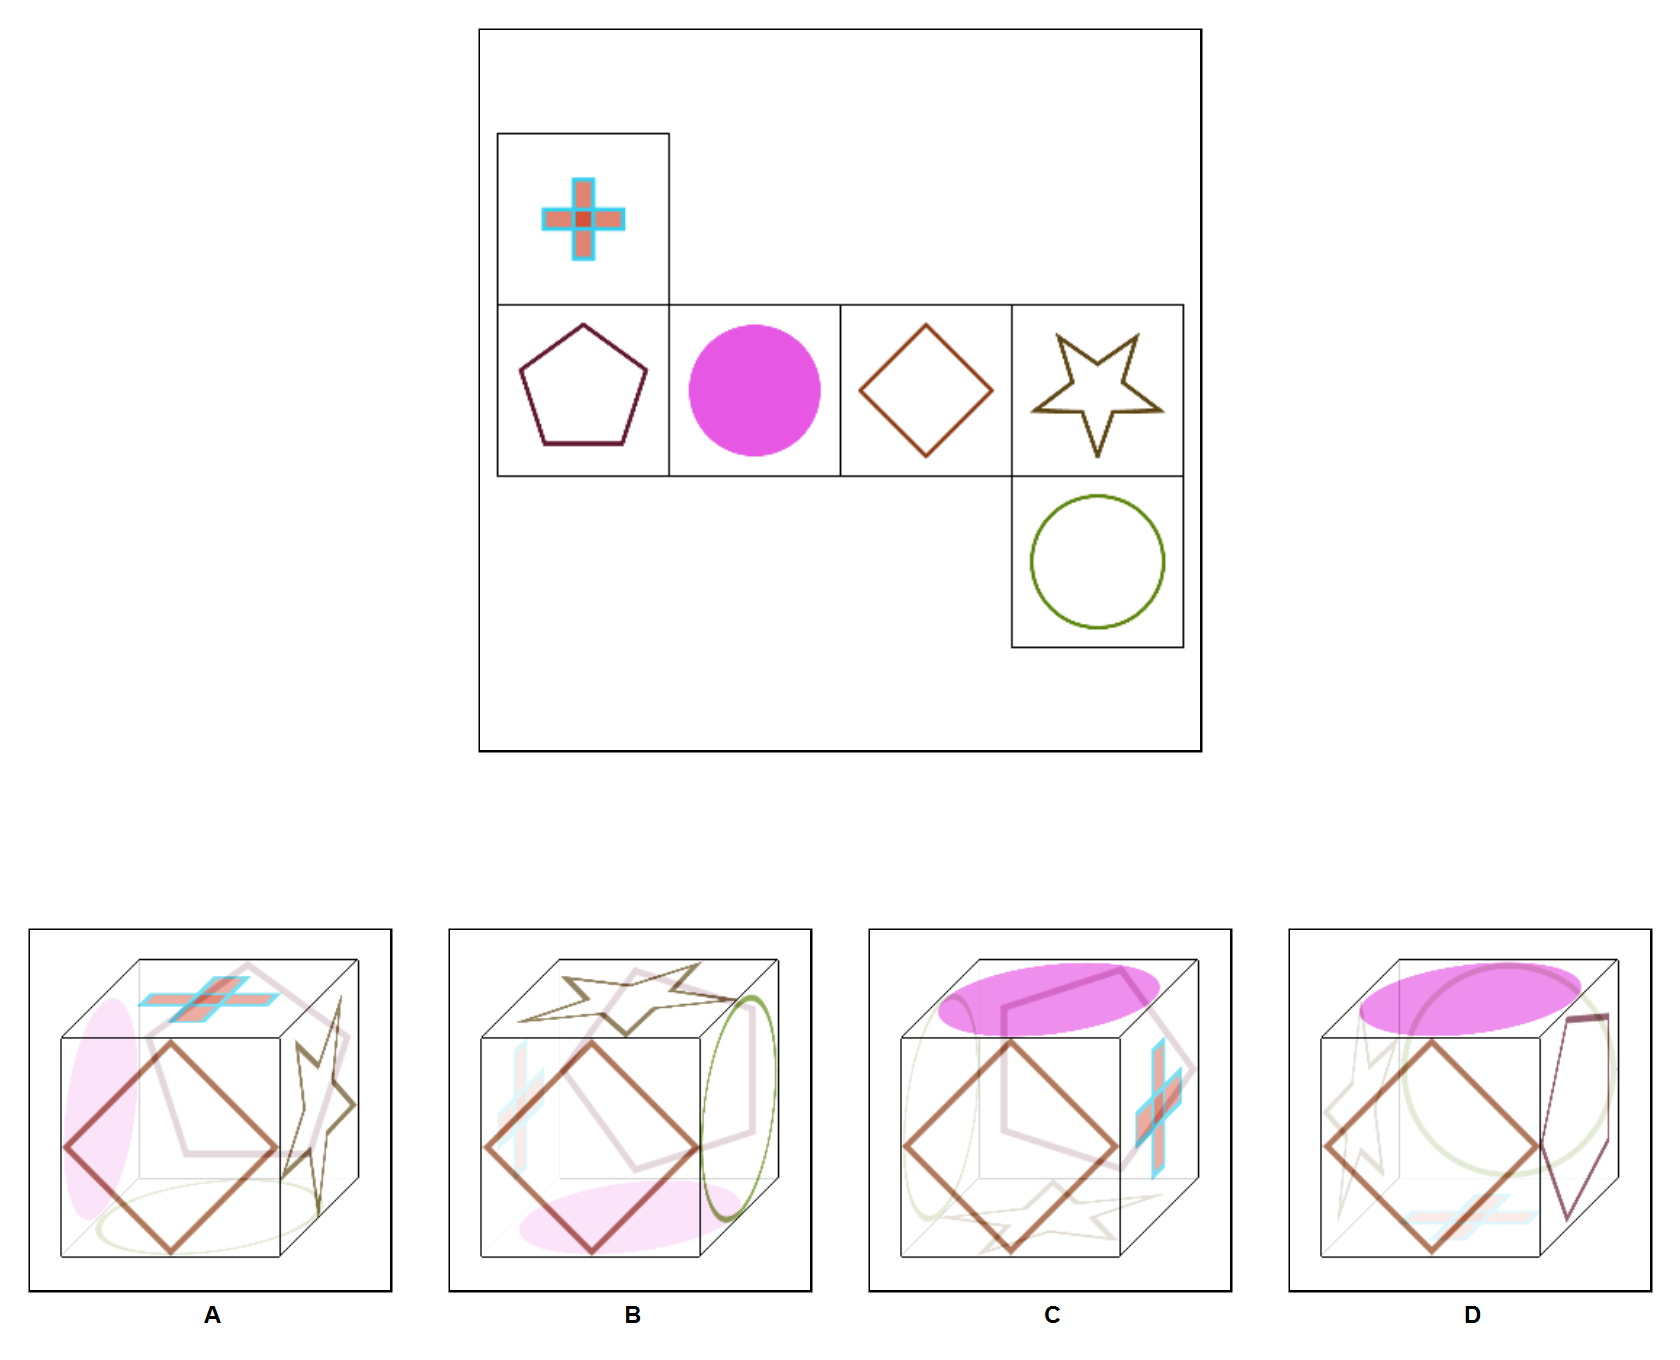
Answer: D